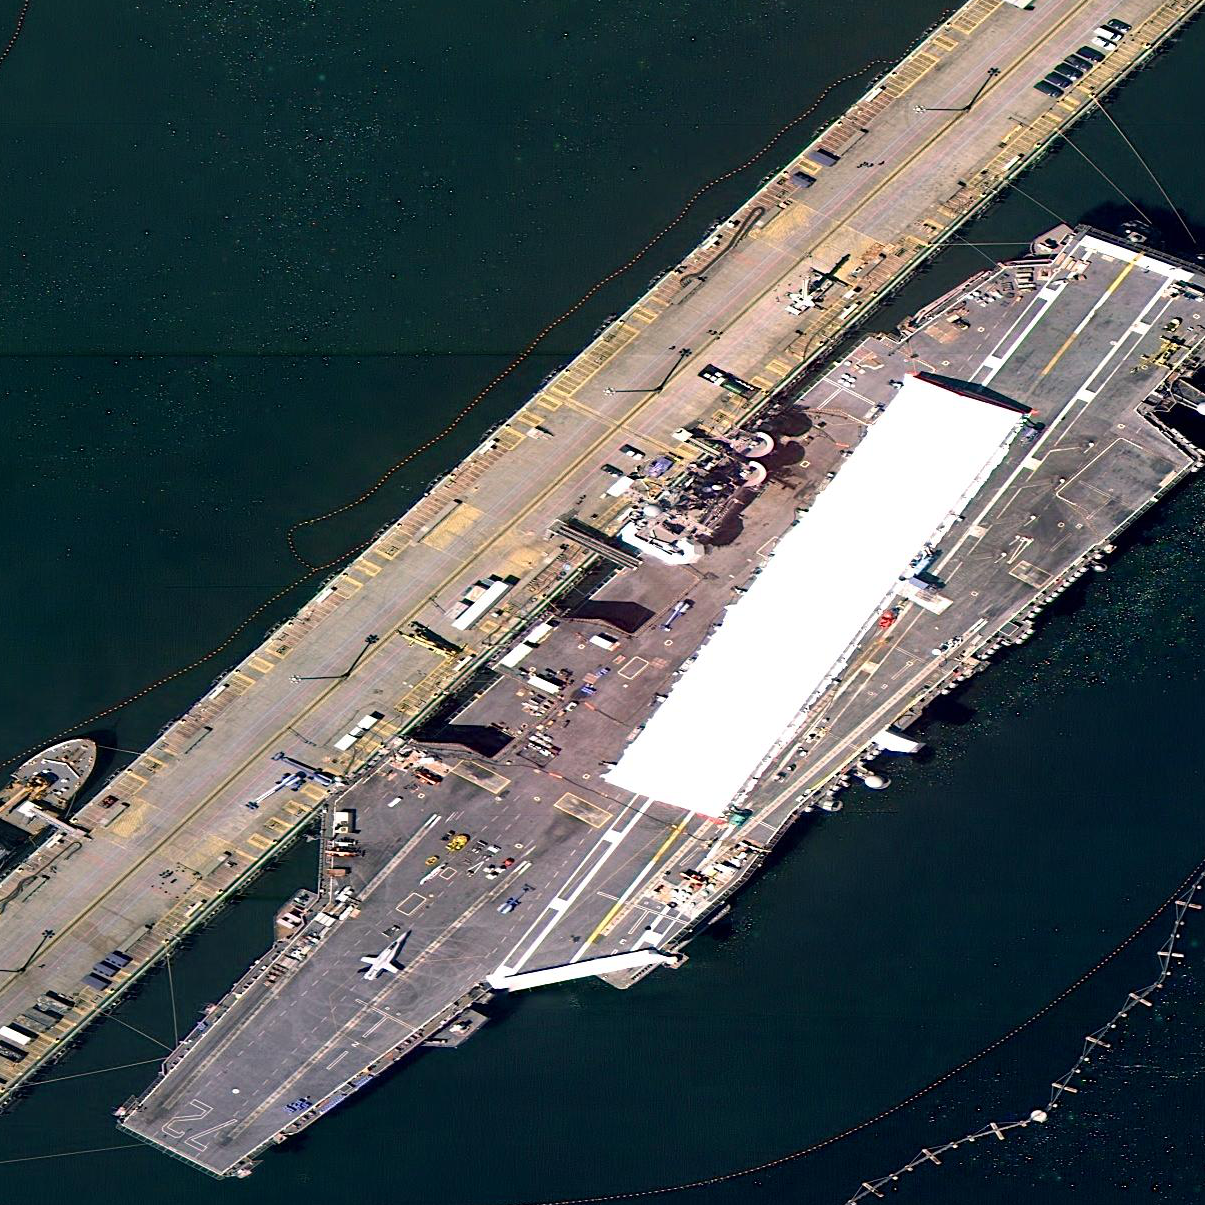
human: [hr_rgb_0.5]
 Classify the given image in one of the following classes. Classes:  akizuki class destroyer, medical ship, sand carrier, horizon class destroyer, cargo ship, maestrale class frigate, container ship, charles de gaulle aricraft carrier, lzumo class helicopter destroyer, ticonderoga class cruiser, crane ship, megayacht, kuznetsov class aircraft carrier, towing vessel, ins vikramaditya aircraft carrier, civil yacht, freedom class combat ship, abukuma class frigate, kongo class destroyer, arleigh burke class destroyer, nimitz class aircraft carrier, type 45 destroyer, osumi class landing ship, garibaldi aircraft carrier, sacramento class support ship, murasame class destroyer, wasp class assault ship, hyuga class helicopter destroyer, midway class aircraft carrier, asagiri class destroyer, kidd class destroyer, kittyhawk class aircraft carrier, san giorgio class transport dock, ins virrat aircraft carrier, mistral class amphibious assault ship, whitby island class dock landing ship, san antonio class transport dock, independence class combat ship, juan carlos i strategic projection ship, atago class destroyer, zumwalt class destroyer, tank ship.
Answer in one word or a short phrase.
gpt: Nimitz class aircraft carrier